Aerial crown-view tile of a tropical tree (Barro Colorado Island, Panama), acquired 20241216:
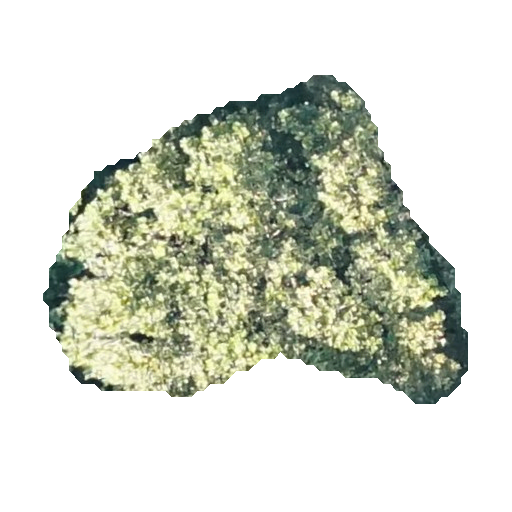
Species: Anacardium excelsum
GBIF accepted scientific name: Anacardium excelsum
Crown area: 137.556 m²